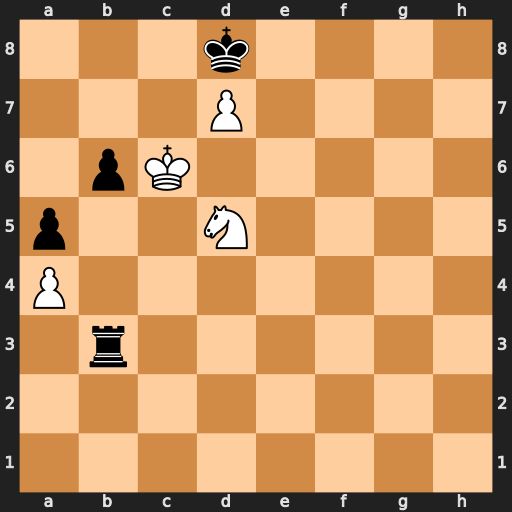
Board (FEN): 3k4/3P4/1pK5/p2N4/P7/1r6/8/8
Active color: w
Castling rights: -
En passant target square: -
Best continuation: Nf4 Rb4 Ne6+ Ke7 d8=Q+